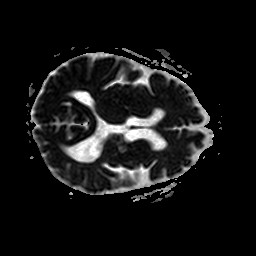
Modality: ADC
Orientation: axial
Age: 66
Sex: male
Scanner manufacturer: philips
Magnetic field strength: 1.5 T
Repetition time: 4.78 s
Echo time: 0.07764 s